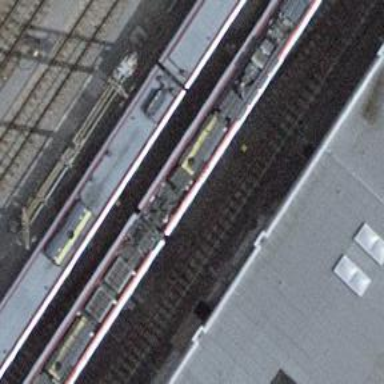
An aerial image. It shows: Railway yard with electrified tracks and single track.